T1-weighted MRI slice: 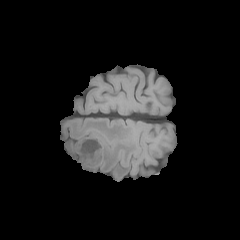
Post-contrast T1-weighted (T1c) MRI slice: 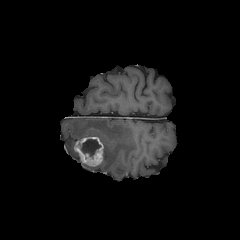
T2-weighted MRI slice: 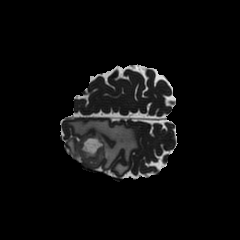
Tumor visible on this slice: yes